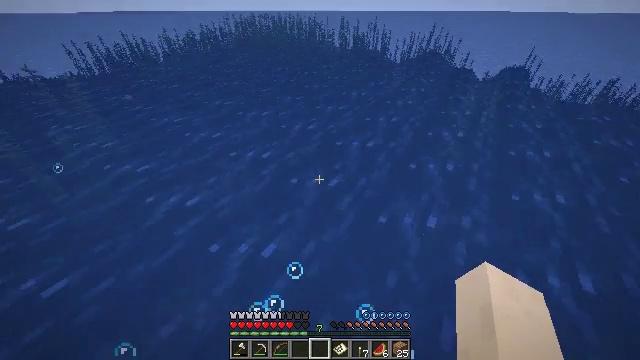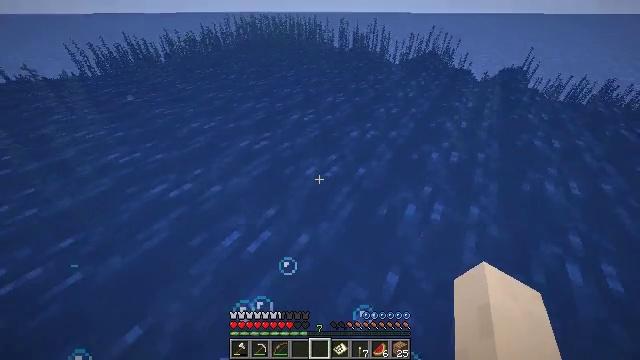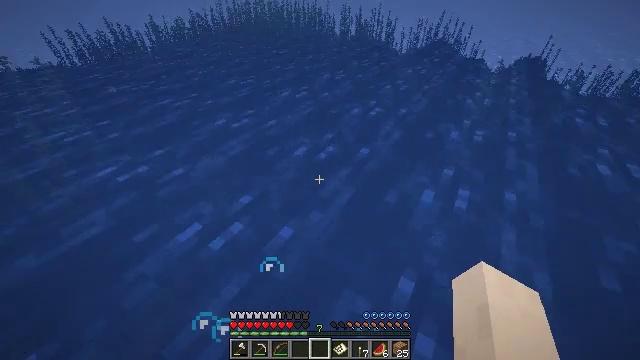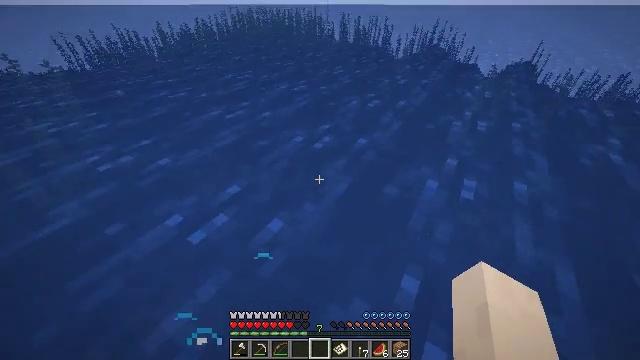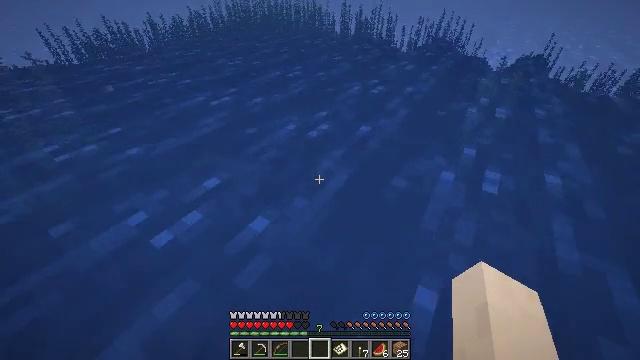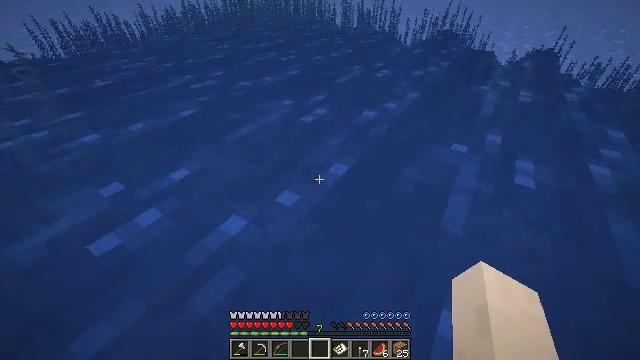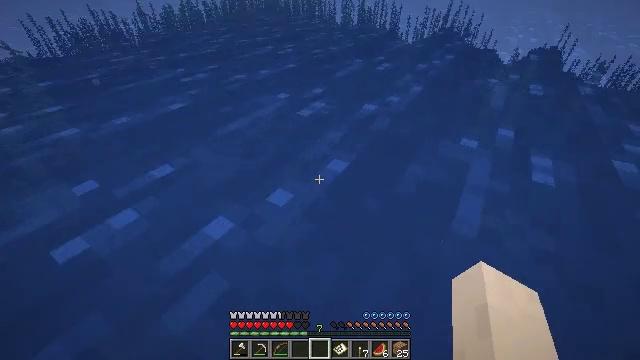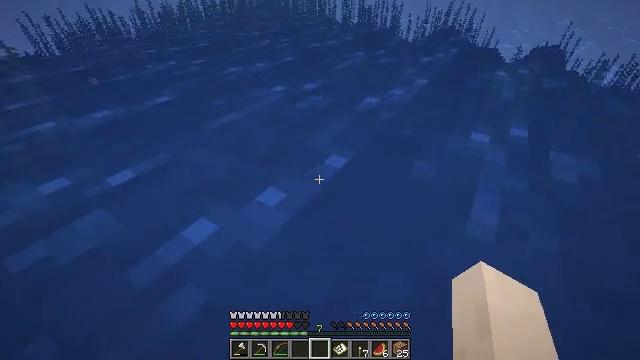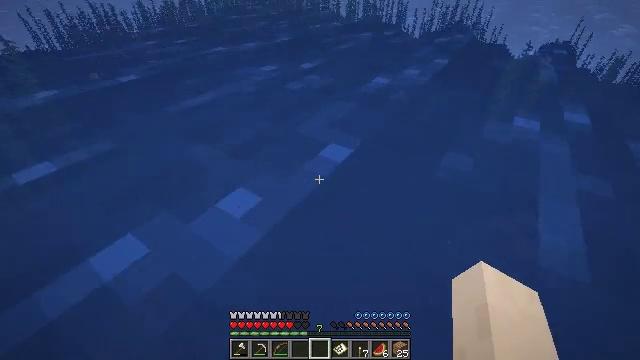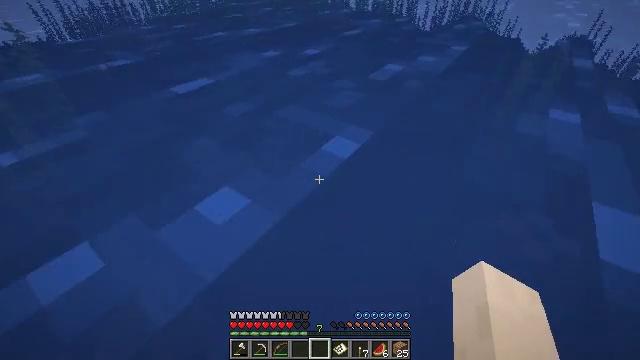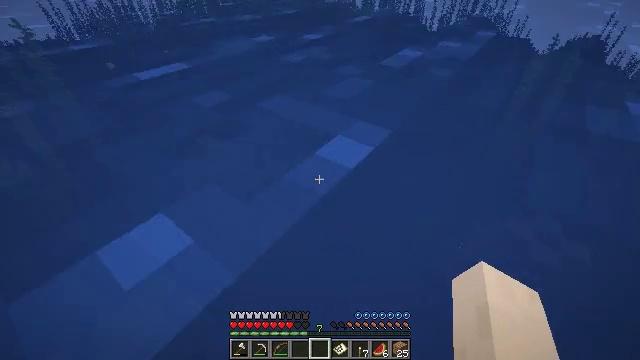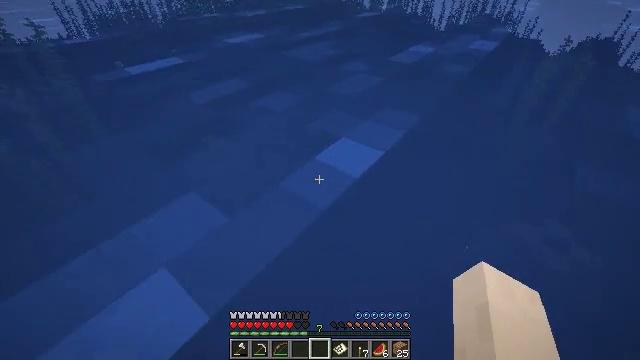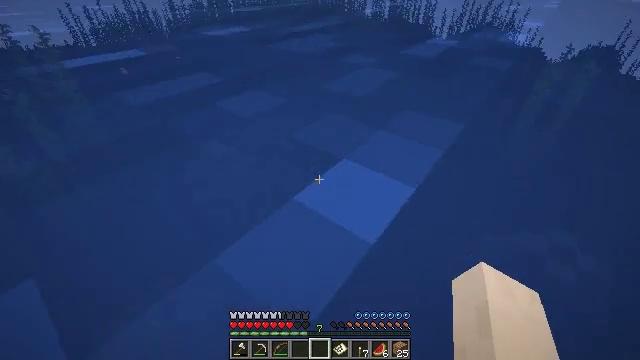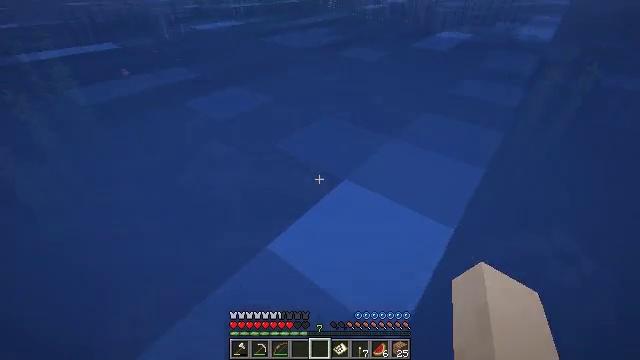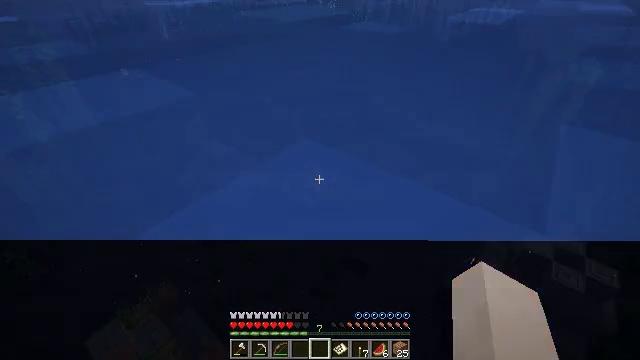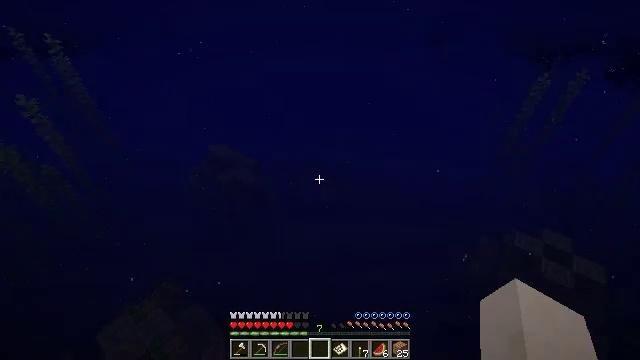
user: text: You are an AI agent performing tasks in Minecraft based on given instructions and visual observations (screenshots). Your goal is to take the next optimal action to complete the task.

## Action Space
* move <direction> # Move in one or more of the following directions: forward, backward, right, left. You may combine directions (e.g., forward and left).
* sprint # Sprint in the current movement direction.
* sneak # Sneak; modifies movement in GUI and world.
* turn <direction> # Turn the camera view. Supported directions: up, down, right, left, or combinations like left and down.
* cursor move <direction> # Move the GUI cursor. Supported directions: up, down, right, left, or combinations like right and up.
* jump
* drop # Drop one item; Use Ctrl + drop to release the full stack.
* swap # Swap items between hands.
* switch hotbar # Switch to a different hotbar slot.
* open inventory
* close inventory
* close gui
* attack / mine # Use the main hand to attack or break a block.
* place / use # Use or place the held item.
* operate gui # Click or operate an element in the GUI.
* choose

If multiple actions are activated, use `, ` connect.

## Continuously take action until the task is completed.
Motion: motion action
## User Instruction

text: Hunt fish.
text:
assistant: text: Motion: move forward, sprint
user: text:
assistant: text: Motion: move forward, sprint
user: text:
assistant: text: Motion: move forward, sprint
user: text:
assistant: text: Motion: move forward, sprint
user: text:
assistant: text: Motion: move forward, sprint
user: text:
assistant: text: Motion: move forward, sprint
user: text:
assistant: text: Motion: move forward, sprint
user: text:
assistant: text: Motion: move forward, sprint
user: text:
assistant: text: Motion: move forward, sprint, turn left and down
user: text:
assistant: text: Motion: move forward, sprint, turn left
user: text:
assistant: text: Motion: move forward, sprint, turn left
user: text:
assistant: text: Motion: move forward, sprint, turn up
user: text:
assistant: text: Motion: move forward, sprint
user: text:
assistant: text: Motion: move forward, sprint
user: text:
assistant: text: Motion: move forward, sprint
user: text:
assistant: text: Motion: move forward, sprint
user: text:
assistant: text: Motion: move forward, sprint
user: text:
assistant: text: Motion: move forward, sprint
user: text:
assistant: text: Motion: move forward, sprint, turn left
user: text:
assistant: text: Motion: move forward, sprint, jump
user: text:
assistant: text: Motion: move forward, sprint, jump
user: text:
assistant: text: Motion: move forward, sprint, turn right and down, jump
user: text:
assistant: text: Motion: move forward, sprint, turn right and down, jump
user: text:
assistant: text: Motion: move forward, sprint, turn right and down, jump
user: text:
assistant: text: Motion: move forward, sprint, turn right, jump
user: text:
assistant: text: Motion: move forward, sprint, turn right, jump
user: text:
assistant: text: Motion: move forward, sprint, jump
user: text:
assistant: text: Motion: move forward, sprint, jump
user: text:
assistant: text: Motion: move forward, sprint, jump
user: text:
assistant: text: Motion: move forward, sprint, jump